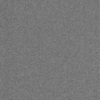
Label: dusty